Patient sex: F
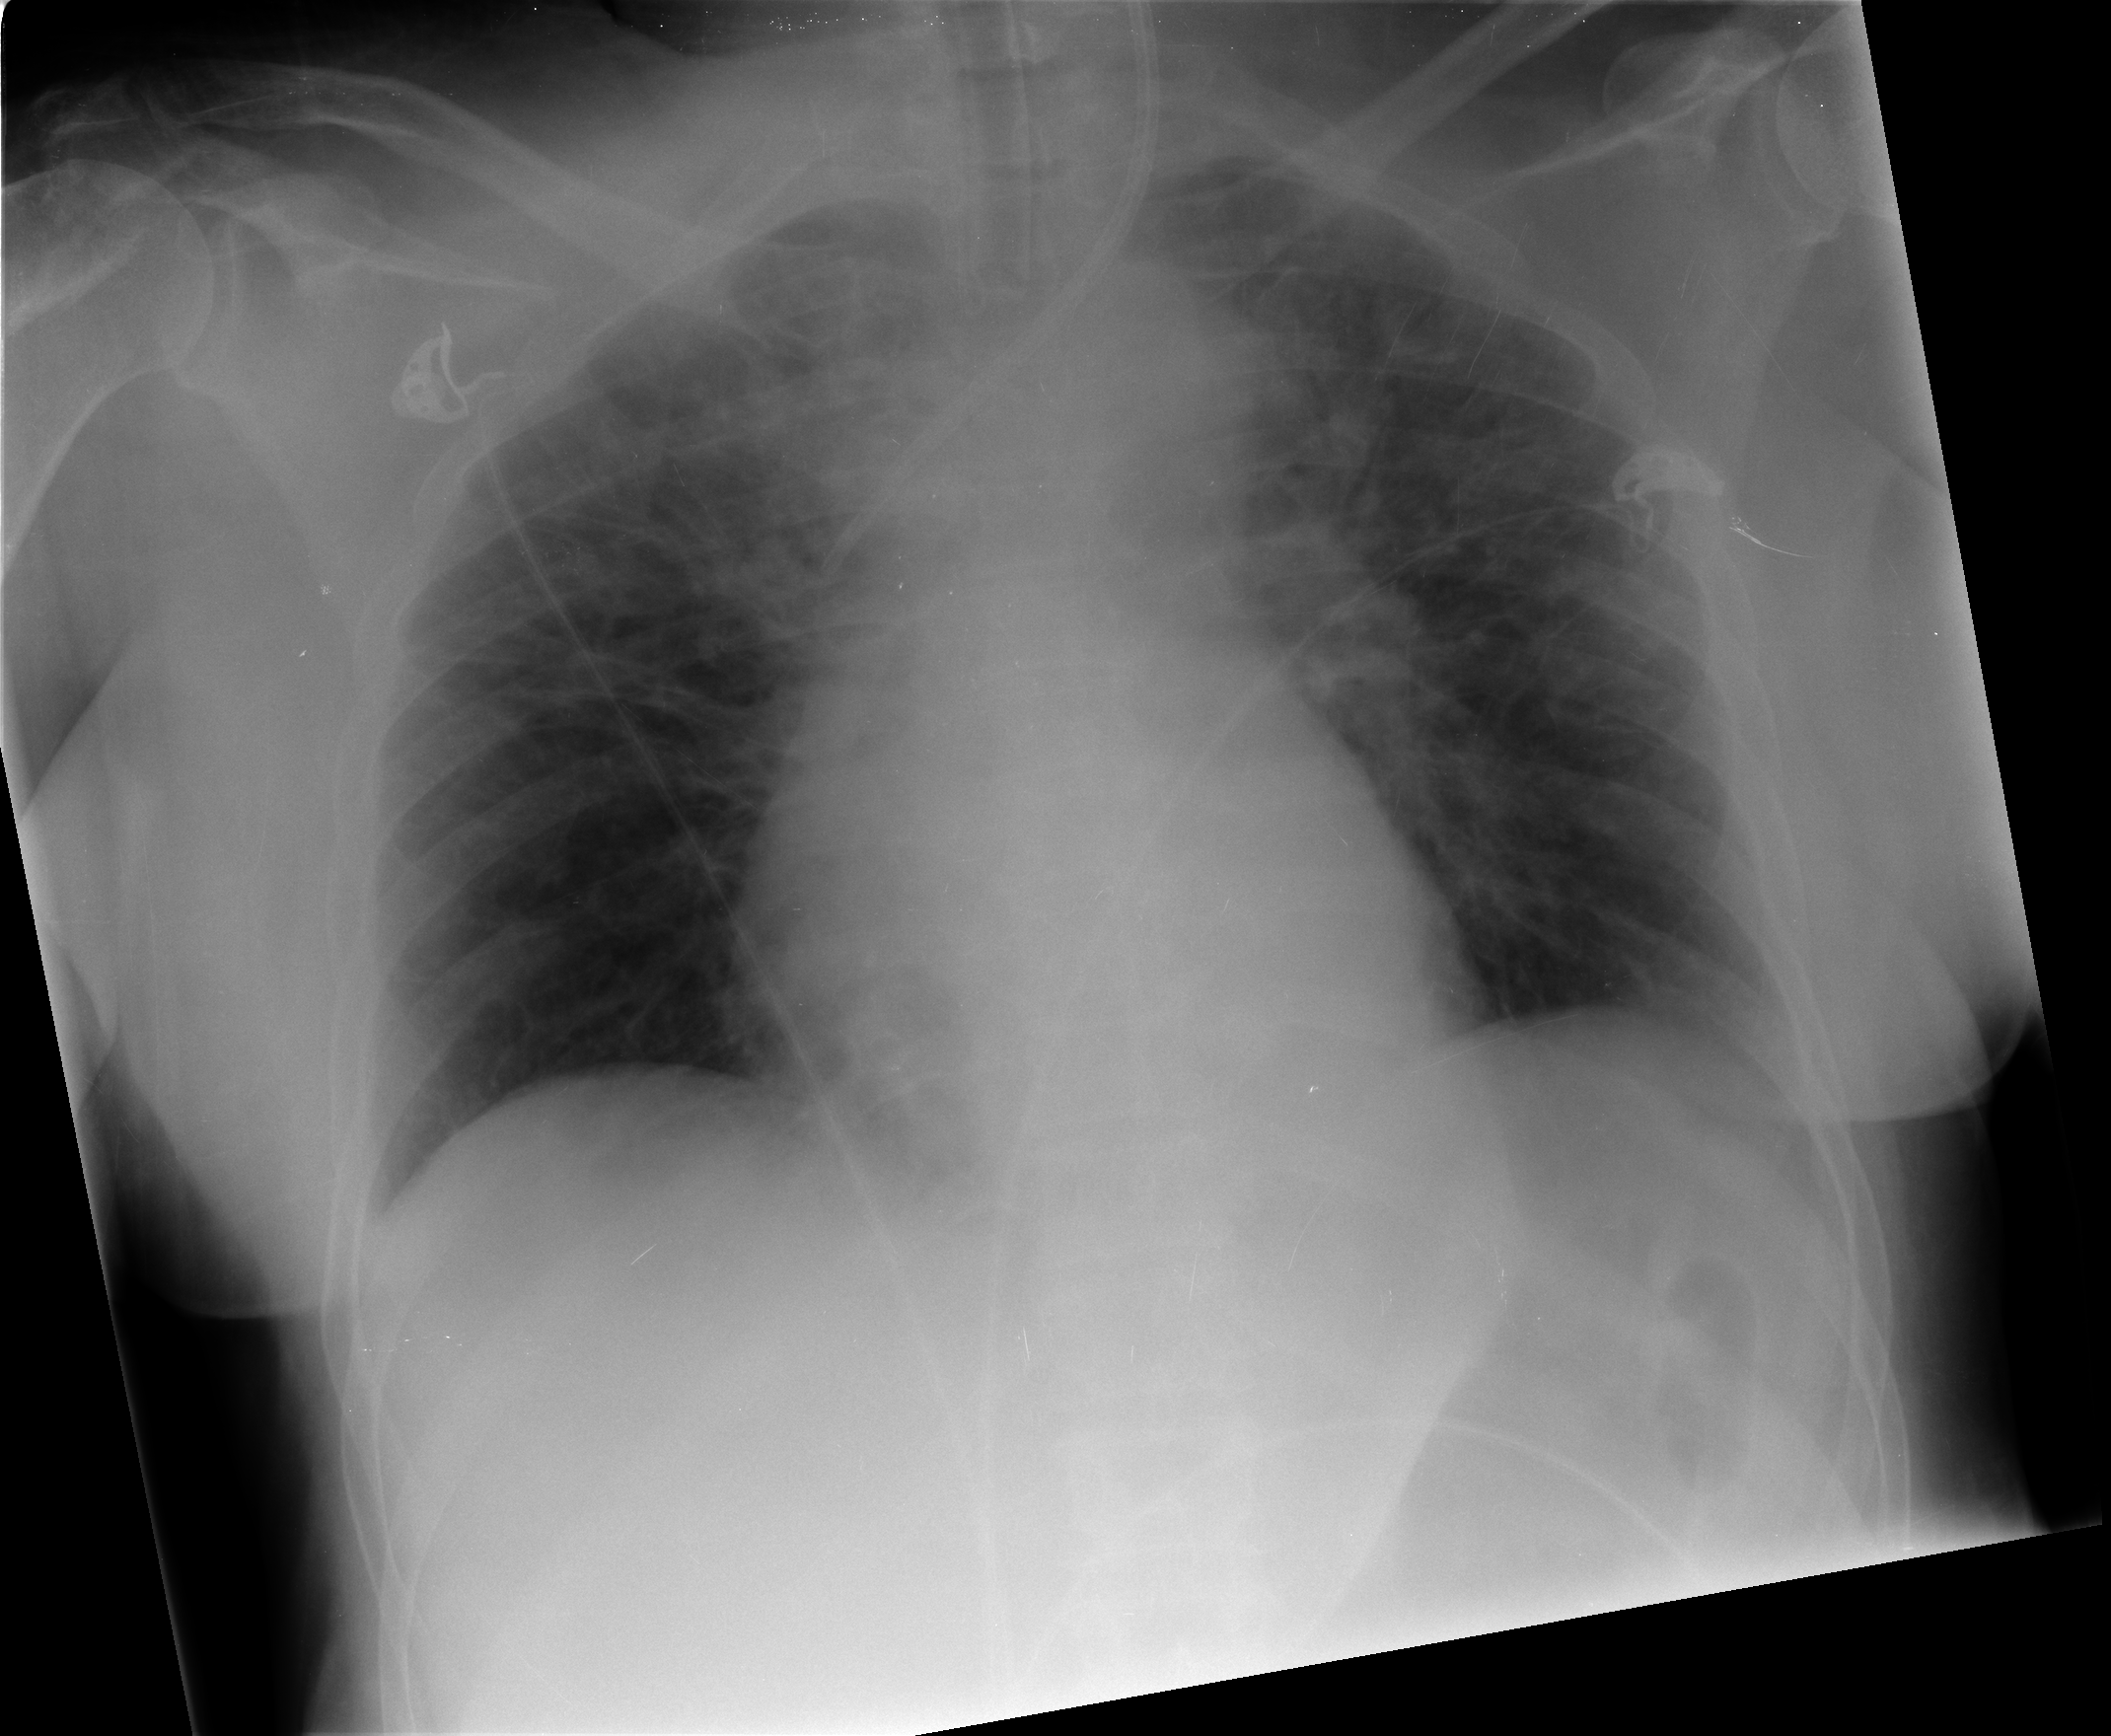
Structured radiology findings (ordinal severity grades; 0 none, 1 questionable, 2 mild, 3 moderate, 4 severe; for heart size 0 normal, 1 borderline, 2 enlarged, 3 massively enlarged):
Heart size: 0
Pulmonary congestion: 2
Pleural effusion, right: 0
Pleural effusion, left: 0
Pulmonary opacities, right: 3
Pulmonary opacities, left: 2
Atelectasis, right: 0
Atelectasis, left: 0